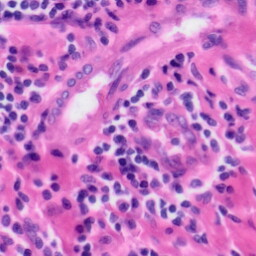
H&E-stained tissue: Tonsil